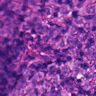
Metastatic tissue present: yes